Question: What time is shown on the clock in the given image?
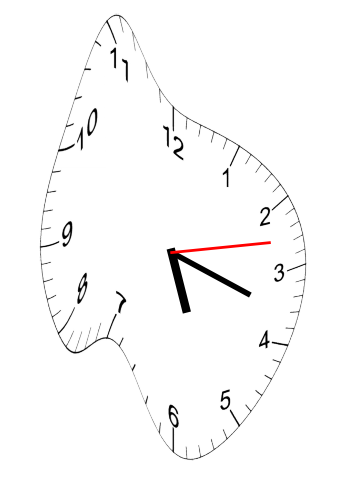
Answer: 05:18:13